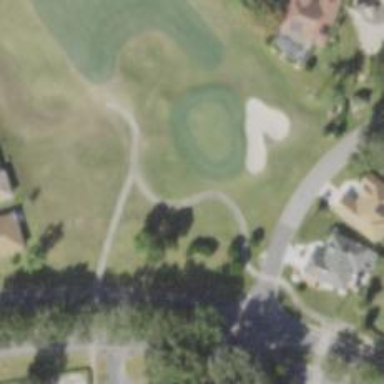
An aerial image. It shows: Path for golf carts.